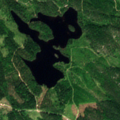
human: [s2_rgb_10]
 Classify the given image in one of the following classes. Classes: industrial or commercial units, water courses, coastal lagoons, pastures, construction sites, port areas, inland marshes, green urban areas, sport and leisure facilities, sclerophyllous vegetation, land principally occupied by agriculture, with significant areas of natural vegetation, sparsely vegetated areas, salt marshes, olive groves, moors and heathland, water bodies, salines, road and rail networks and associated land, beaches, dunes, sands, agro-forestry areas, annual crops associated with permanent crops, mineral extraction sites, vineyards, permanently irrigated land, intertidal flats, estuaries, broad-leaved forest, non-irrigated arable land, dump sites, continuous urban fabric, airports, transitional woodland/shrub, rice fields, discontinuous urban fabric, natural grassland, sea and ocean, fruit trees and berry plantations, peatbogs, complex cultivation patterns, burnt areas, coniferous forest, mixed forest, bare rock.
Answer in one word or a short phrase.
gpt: coniferous forest, mixed forest, water bodies